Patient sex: F
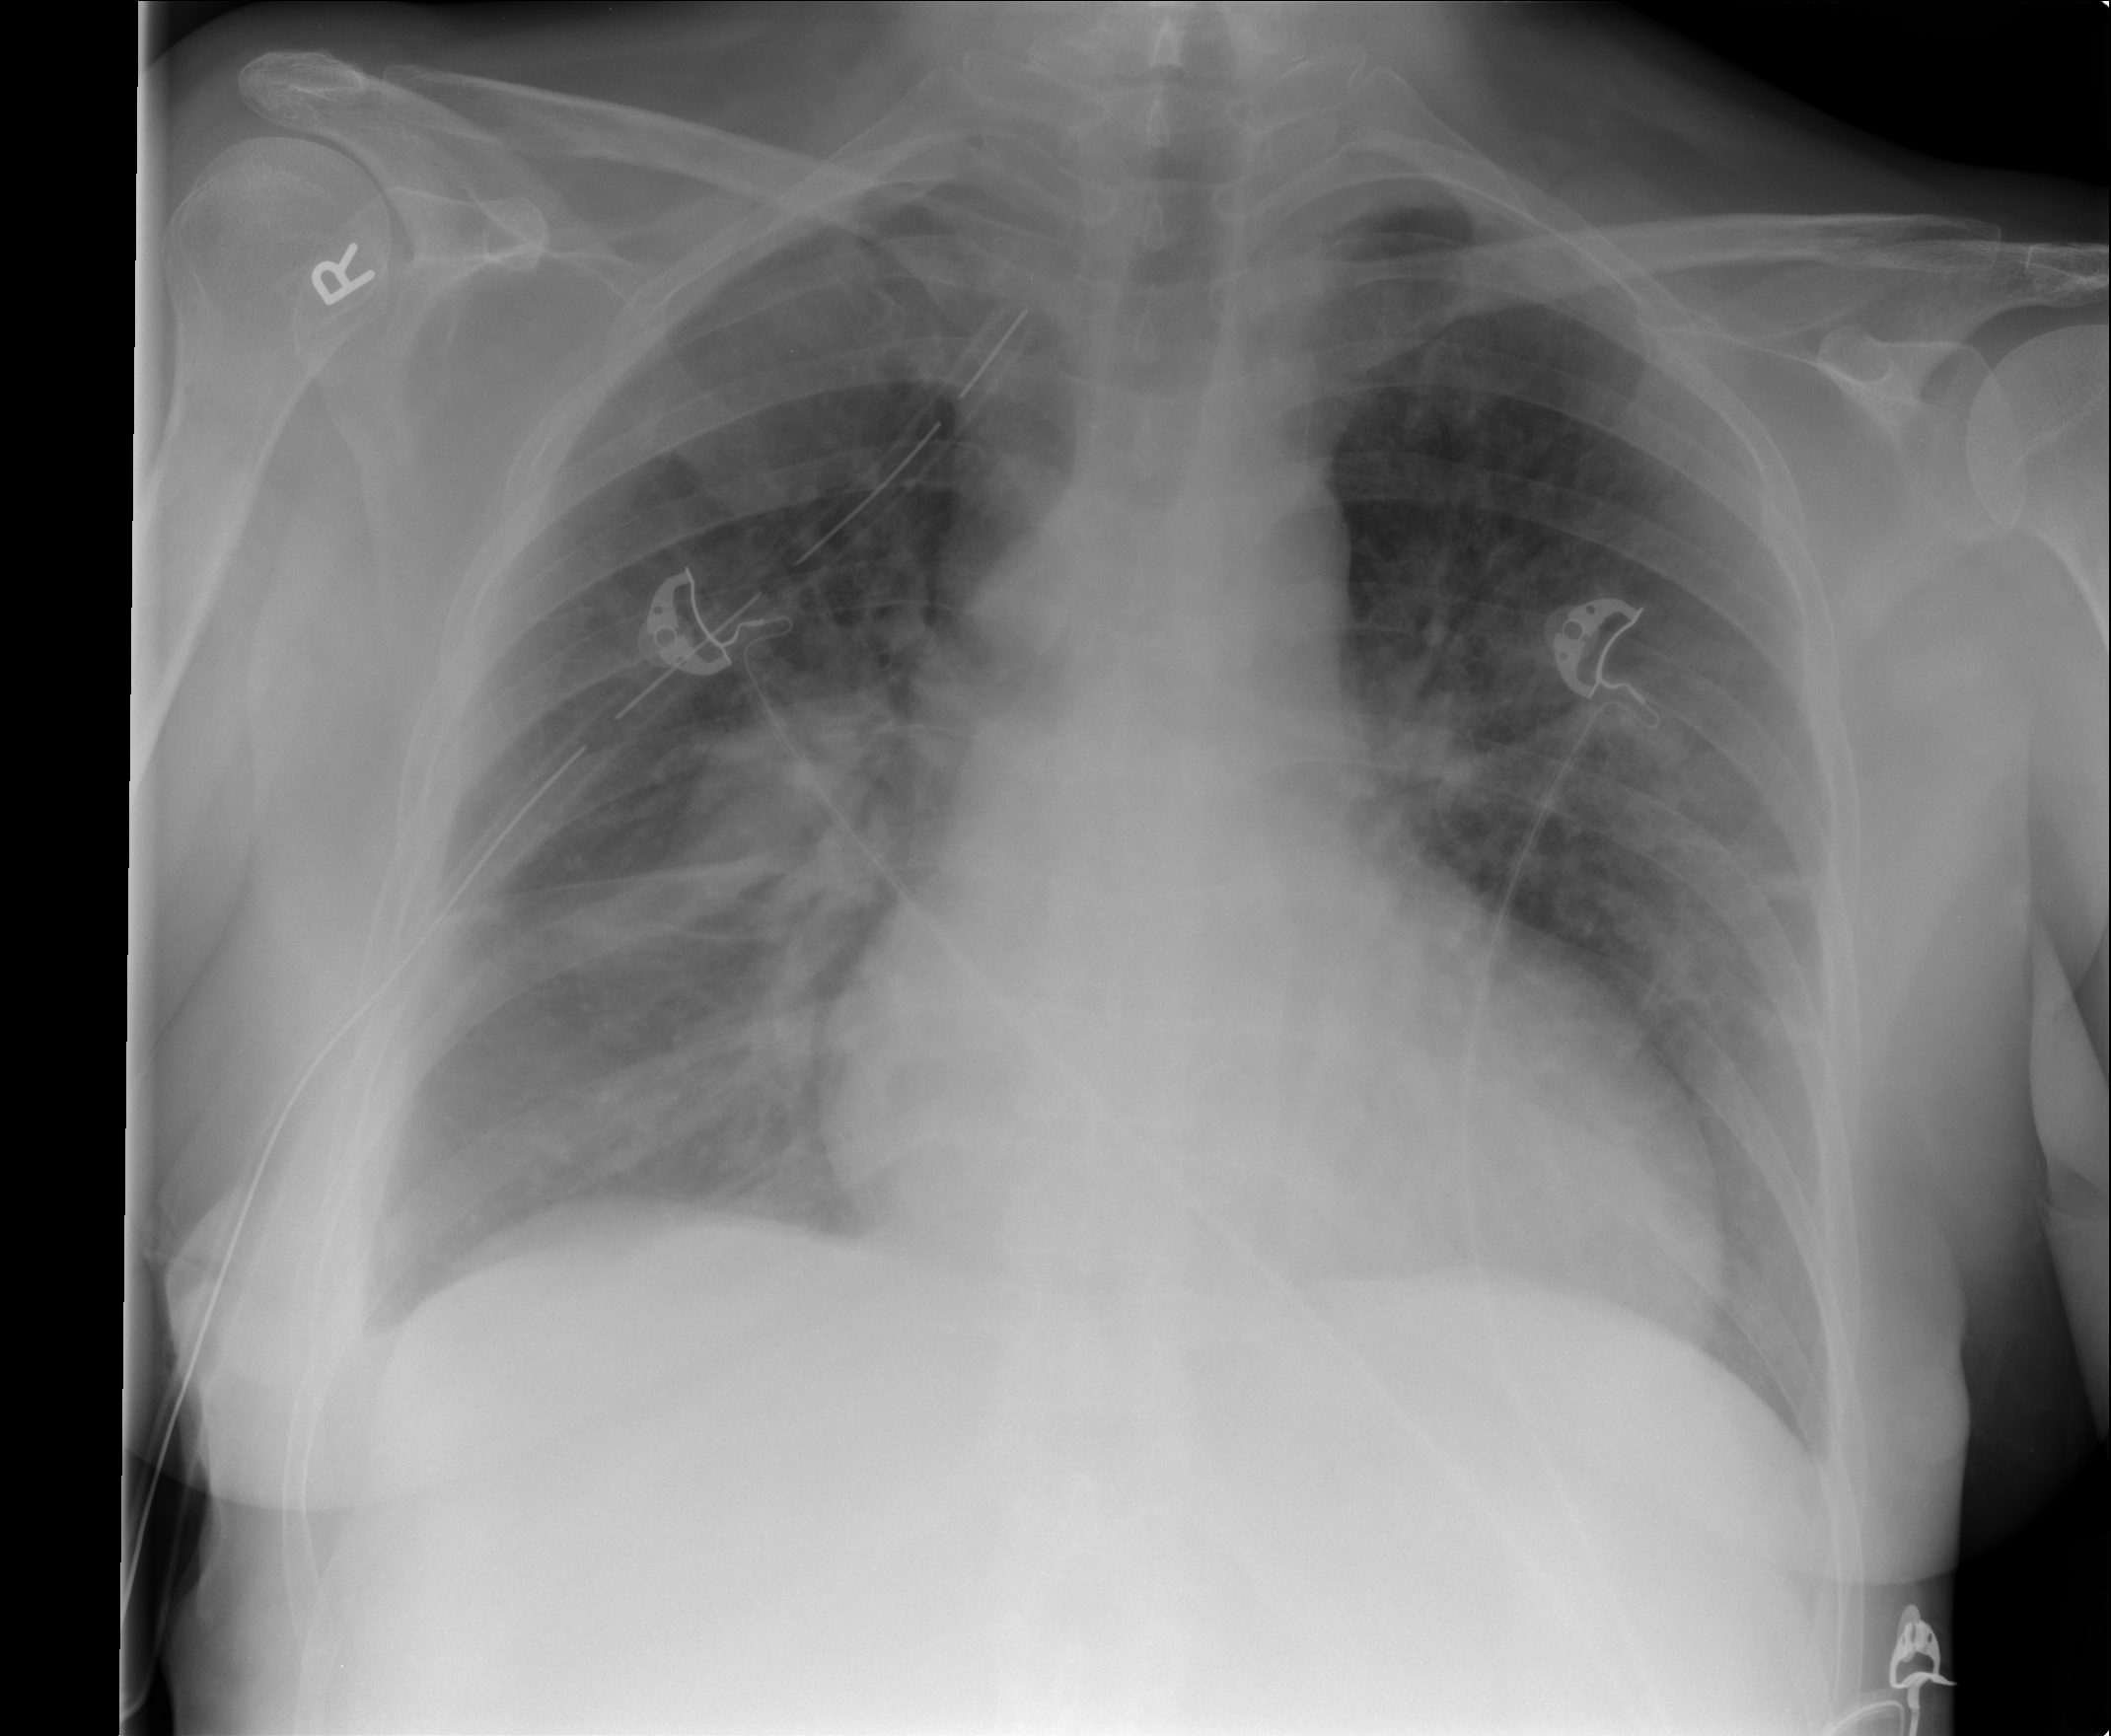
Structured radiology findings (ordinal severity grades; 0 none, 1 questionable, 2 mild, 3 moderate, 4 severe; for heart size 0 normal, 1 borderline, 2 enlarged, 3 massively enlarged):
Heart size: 2
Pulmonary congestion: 2
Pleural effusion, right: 2
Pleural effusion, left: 0
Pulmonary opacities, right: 3
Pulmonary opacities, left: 2
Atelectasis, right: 3
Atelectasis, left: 2